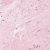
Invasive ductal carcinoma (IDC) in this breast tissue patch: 1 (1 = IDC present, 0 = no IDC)